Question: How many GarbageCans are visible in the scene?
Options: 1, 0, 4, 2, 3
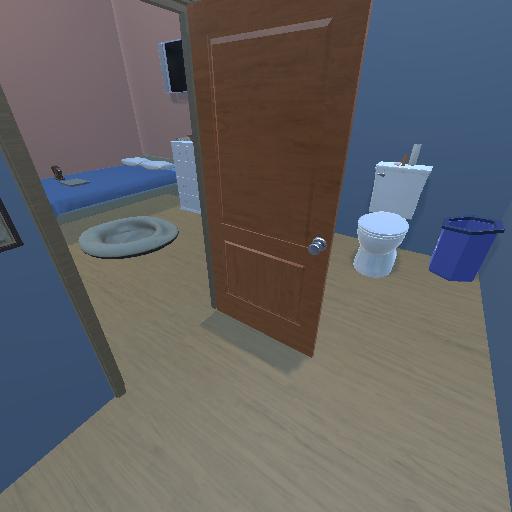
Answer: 1